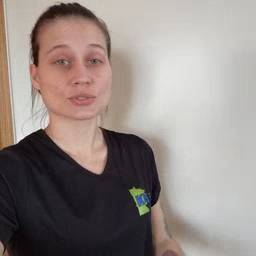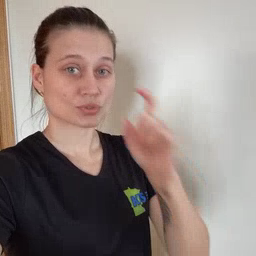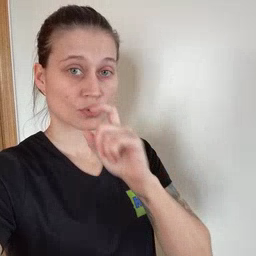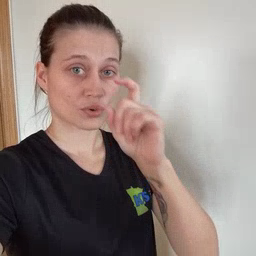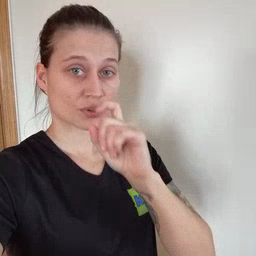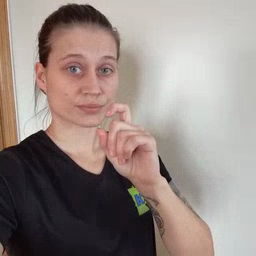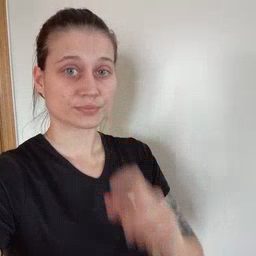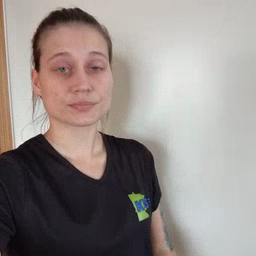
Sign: doll